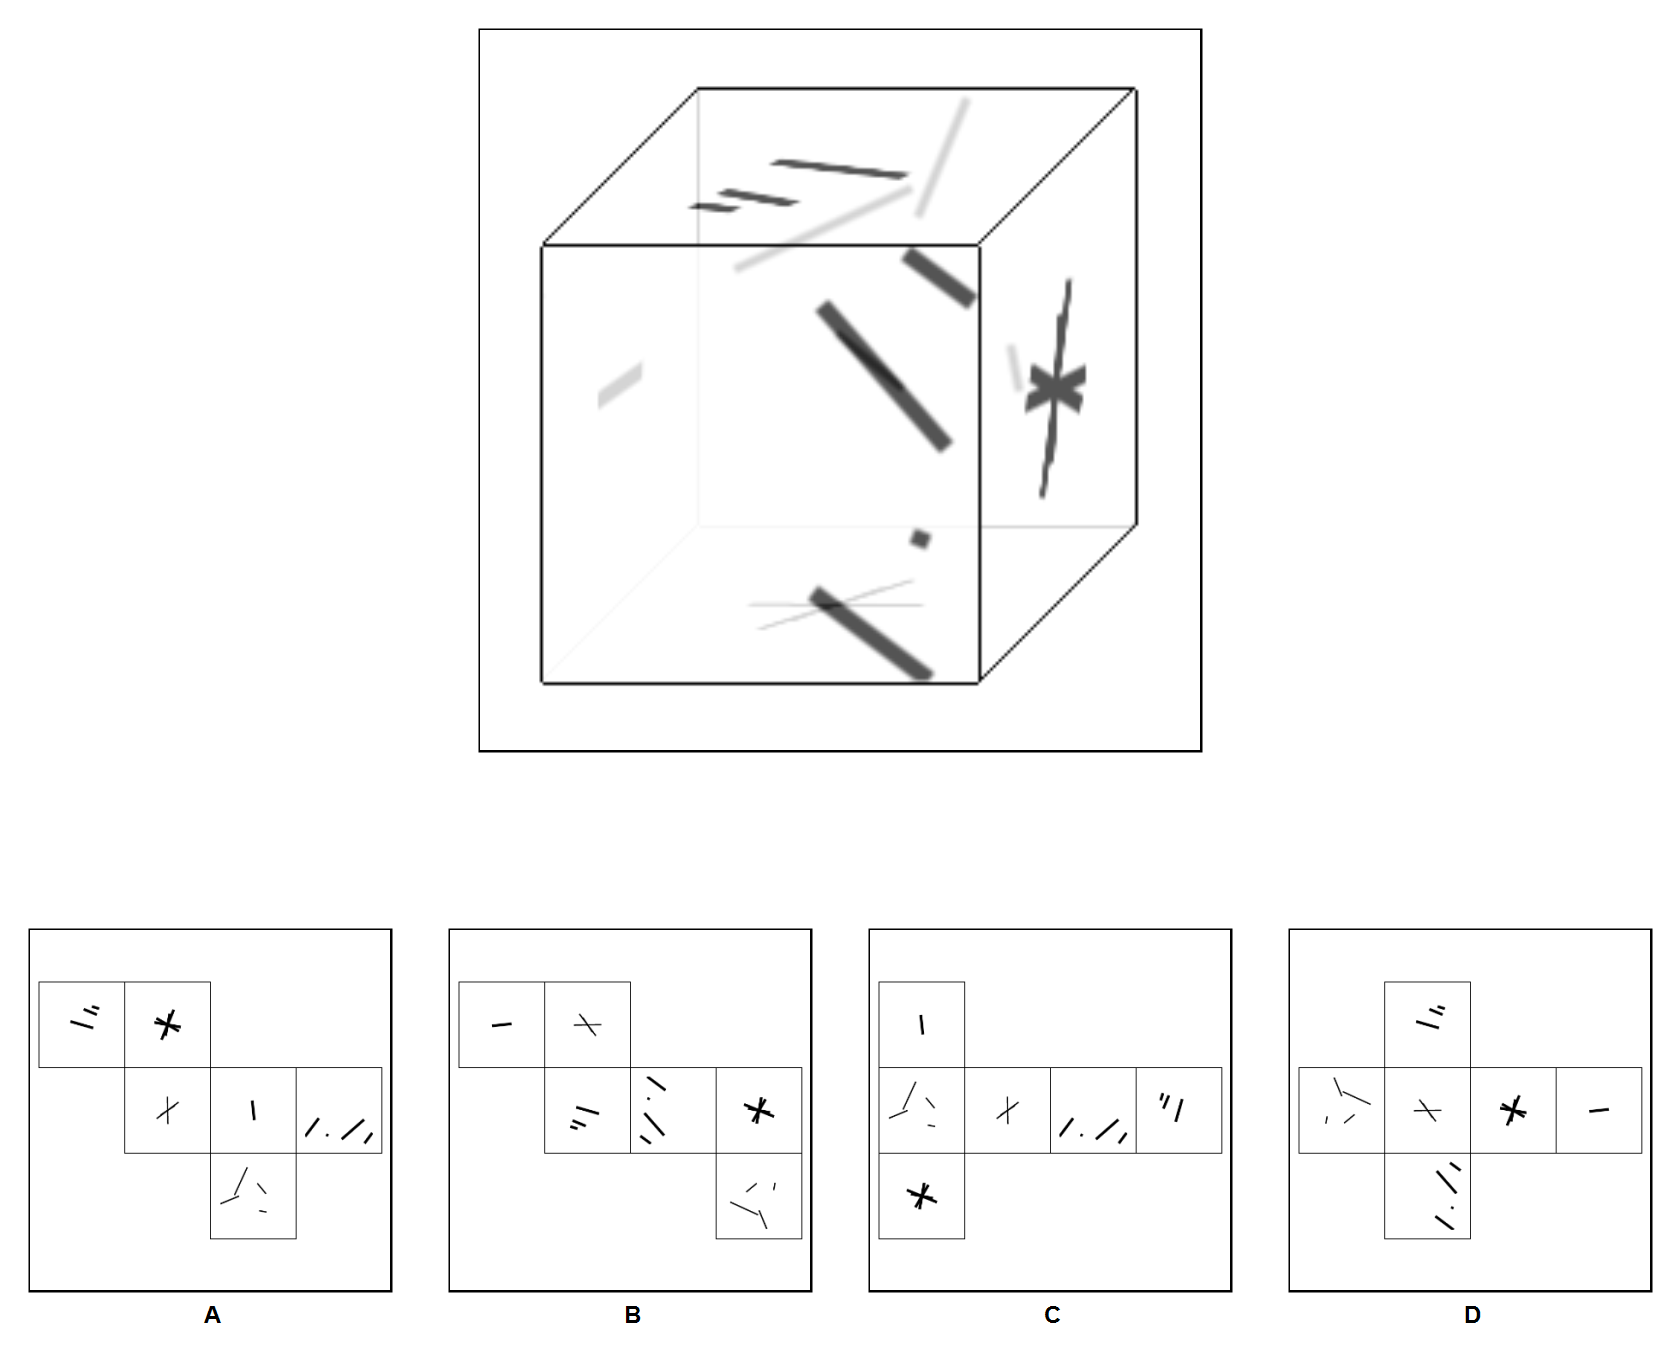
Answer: C